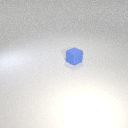
small blue rubber cube